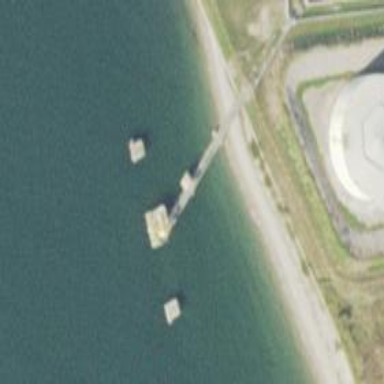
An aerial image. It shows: Industrial area with man-made pier.